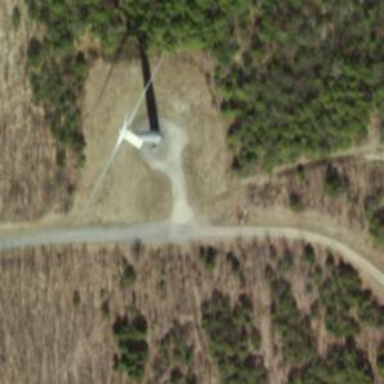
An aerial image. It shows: Wind generator powered by wind. The generator type is horizontal axis and it uses wind turbines.